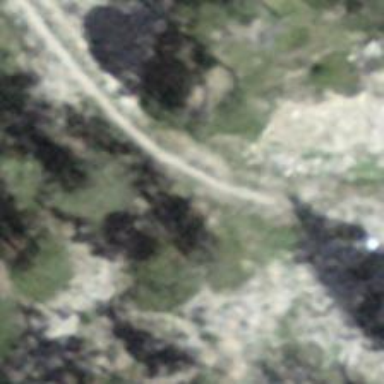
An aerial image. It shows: Path on the ground.